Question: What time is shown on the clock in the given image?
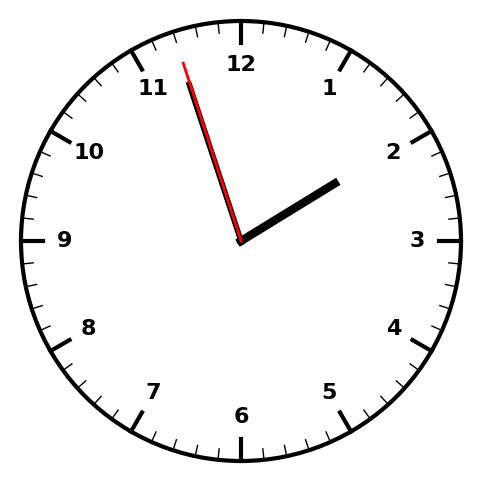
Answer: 01:56:57